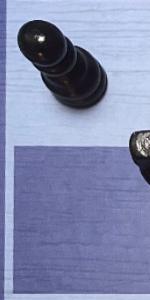
Label: Empty